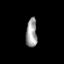
Tissue: prostate
Cell type: T cells
Senescence score: 0.8415
Nuclear area (px): 315
Mean DAPI intensity: 156.581